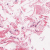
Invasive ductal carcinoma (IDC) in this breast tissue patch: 0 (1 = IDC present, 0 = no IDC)